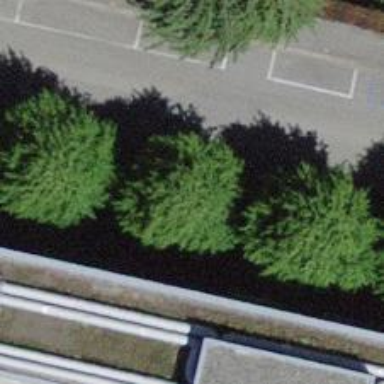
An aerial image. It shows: Tree-lined avenue.